Interaction volume radius: 10 \u00c5
Interaction volume height: 40 \u00c5
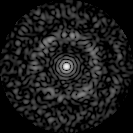
Disorder parameter: 0.8446